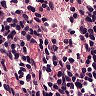
Metastatic tissue present: no